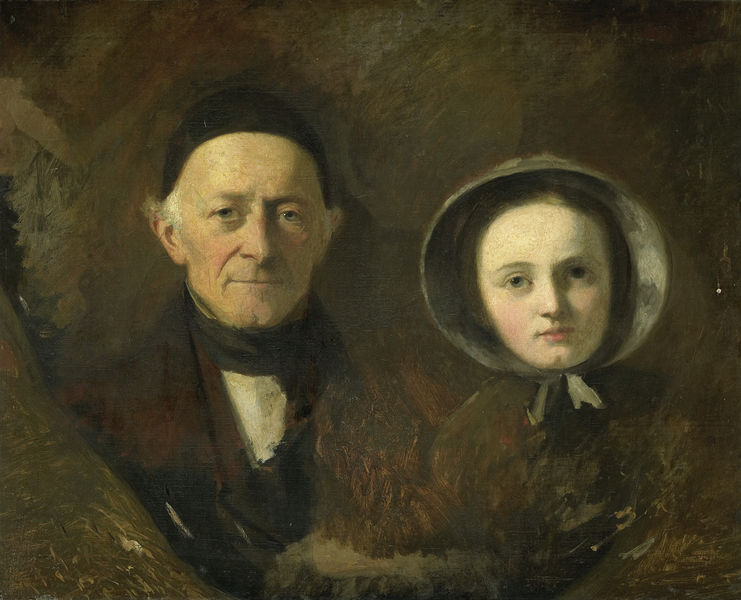
Titel: Johann Joseph Hermann (1782-1857). Schoonvader van de schilder, met zijn kleinkind Ida Schwartze, oudste dochter van de schilder
Künstler: Johann Georg Schwartze
Standort: Amsterdam
Institution: Rijksmuseum
Schlagwörter: dunkel, gemälde, mann, schatten, weiß, mädchen, braun, frau, haar, hut, licht, mund, nase, ohr, schwarz, stirn, blick, tuch, haube, malerei, schleife, alt, gesichter, jacke, jung, kappe, mütze, augen, gesicht, inkarnat, kragen, bildnis, portrait, porträt, öl, pastos, auge, mantel, kind, paar, brustbild, kinn, lippen, ohren, rouge, düster, krawatte, unscharf, doppelporträt, alter, hautfarbe, jugend, ehepaar, ehe, opa, enkel, brauntonig, enkelin, oopa, obstrus